Interaction volume radius: 10 \u00c5
Interaction volume height: 20 \u00c5
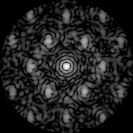
Disorder parameter: 0.5715